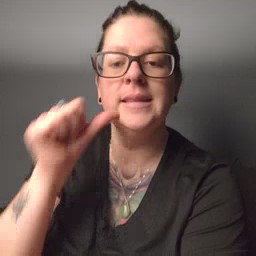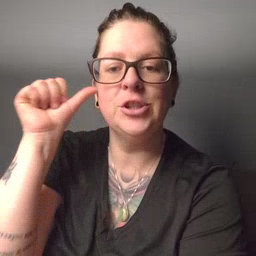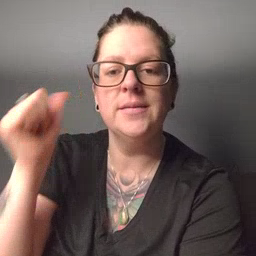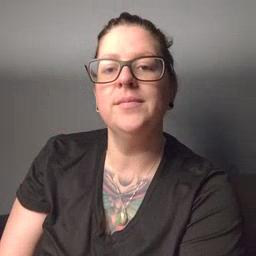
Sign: yesterday